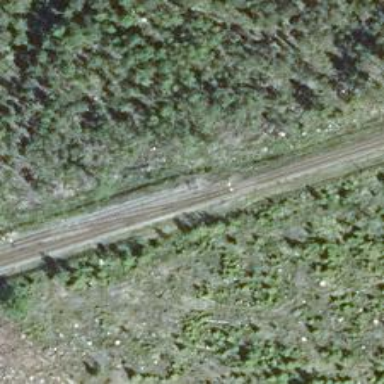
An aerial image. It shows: Continuous rail for railway.